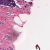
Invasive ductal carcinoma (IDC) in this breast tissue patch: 0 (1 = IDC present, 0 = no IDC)